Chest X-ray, PA view. Patient: 37 years old, sex M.
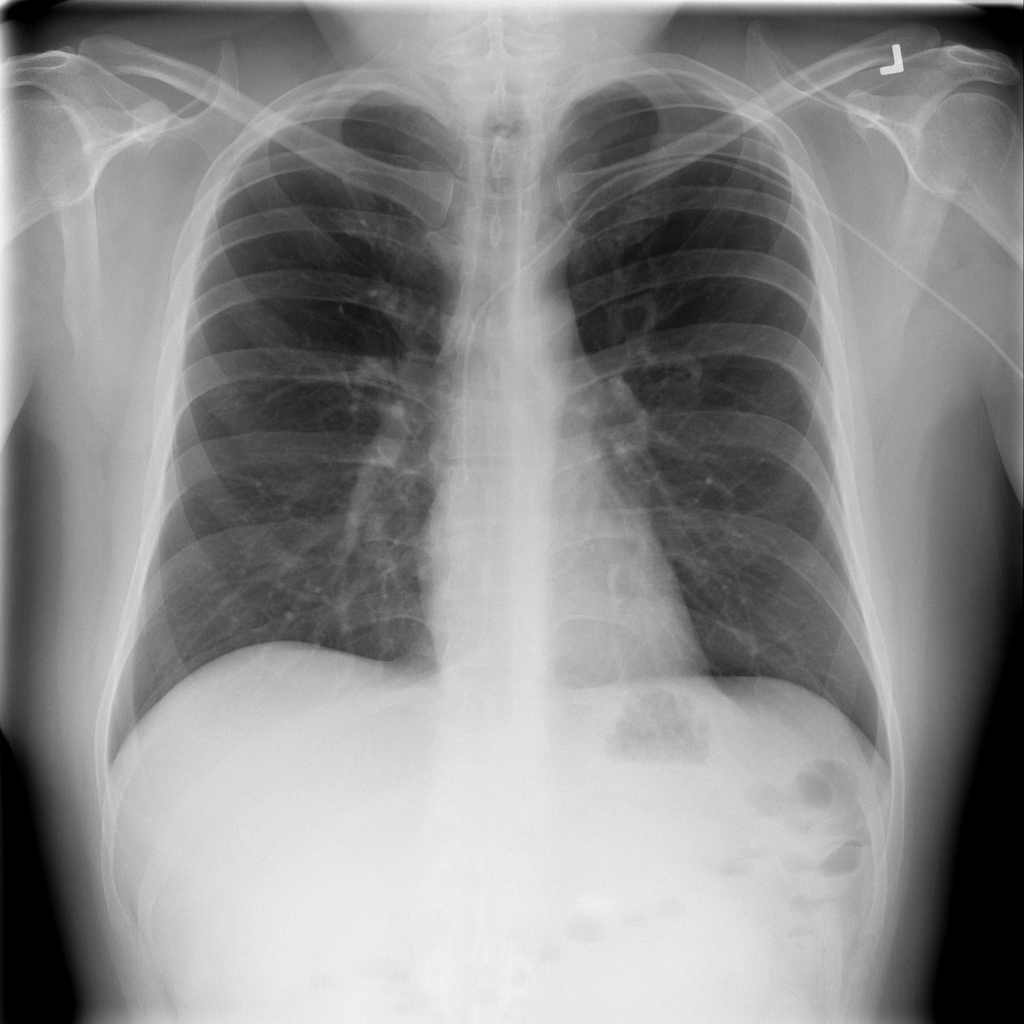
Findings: No Finding